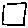
Label: square